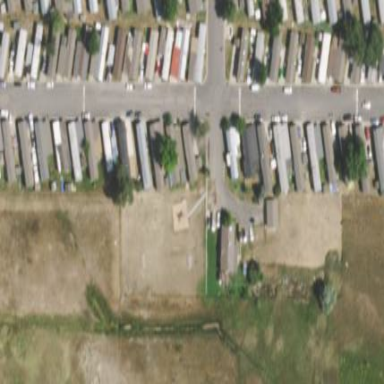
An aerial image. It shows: Residential area with mobile homes.